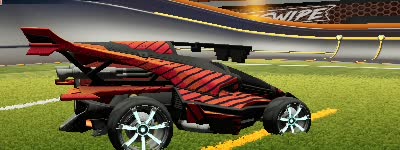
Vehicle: aftershock